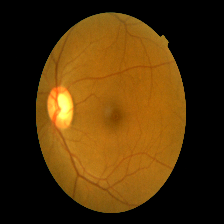
Diabetic retinopathy grade: Mild